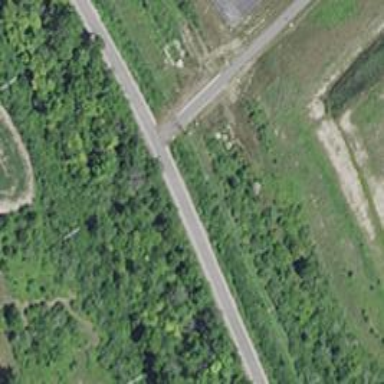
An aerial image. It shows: Abandoned railway in the form of cycleway.